A bearing vibration time series has been folded into this square grayscale image, one row per segment of consecutive samples. Based on the visible evidence, which condition applies: normal, inner_race, outer_race, ball?
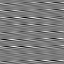
Answer: outer_race